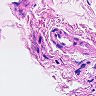
Metastatic tissue present: no